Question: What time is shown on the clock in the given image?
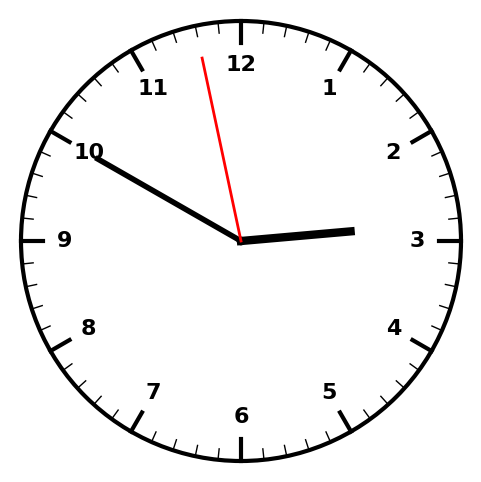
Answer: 02:49:58